Question: I want to achieve something like this

How do I put this triangle css
'''
.triangle{
width: 0;
height: 0;
border-style: solid;
border-width: 21px 42px 21px 0;
border-color: transparent #eeeeee transparent transparent;
line-height: 0px;
_border-color: #000000 #eeeeee #000000 #000000;
_filter: progid:DXImageTransform.Microsoft.Chroma(color='#000000');
}
'''
to make a triangle at the end of my tab? DEMO <URL>
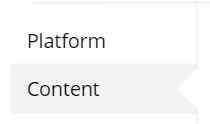
Answer: New CSS for the list:
'''
ul{
width: 200px;
border: 1px solid #ccc;
}
li a{
background-color: #fff;
padding: 5px 10px;
display: block;
position: relative;
color: #666;
text-decoration: none;
}
li a:hover, li.active a{
background-color: #eee;
}
li a:hover:after, li.active a:after{
width: 0;
height: 0;
border-top: 10px solid transparent;
border-bottom: 10px solid transparent;
border-right: 10px solid #fff;
/* background-color: #ddd; */
content: '';
position: absolute;
right: -2px;
top: 0;
}
'''
<URL>
Tested just for chrome hope it helps.